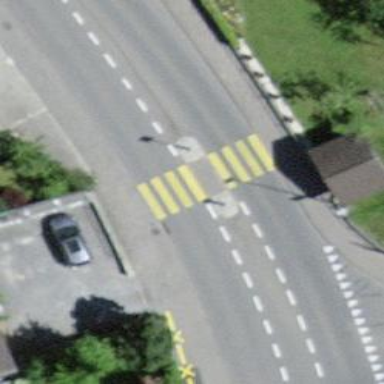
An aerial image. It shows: Marked crossing with pedestrian island.